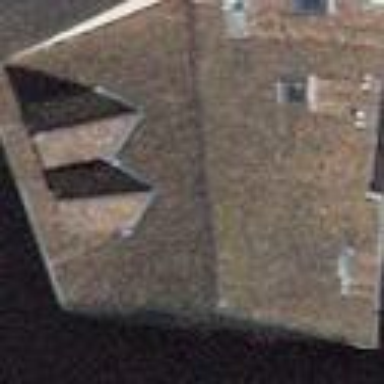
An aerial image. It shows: Building with tile roof.